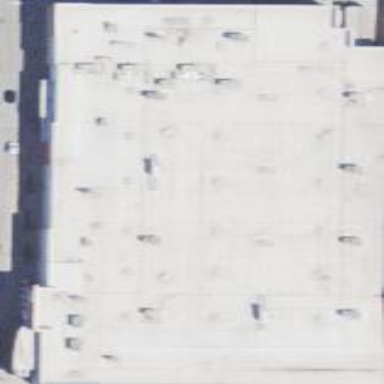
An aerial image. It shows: Retail building housing department store.